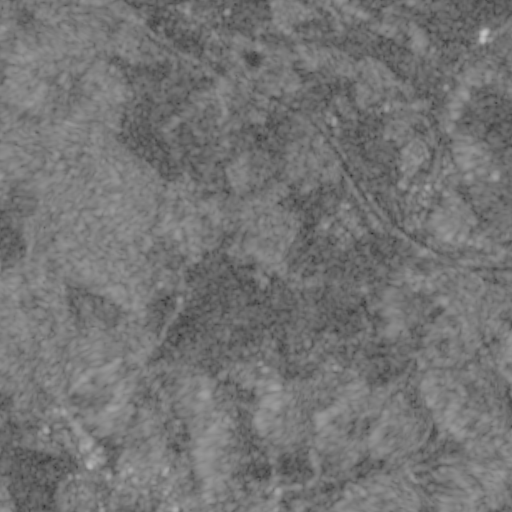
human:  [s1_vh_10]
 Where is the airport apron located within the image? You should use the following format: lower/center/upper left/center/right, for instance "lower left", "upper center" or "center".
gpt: The airport apron is located in the center of the image.
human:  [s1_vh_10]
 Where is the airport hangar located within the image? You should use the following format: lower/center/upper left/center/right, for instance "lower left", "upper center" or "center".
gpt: The airport hangar is located in the center of the image.
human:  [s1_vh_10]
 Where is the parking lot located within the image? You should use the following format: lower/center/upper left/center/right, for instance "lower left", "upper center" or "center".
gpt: The parking lot is located in the center of the image.
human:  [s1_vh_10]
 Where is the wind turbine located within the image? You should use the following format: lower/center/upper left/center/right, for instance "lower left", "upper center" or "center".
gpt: The wind turbine is located in the upper left of the image.
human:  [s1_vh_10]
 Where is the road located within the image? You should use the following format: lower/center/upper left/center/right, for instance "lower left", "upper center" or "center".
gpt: There is no road in the image.

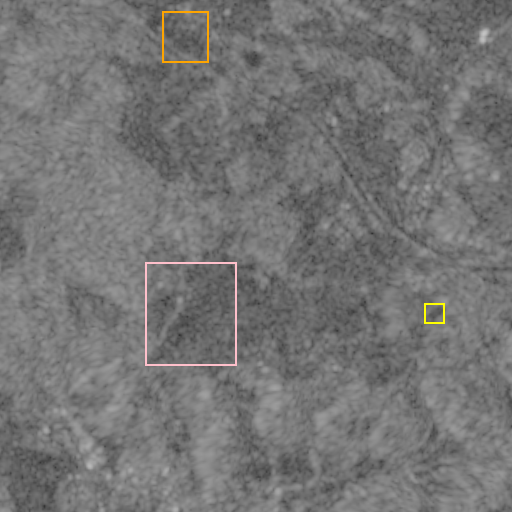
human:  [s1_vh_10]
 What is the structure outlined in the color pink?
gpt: The structure outlined in pink is an airport.
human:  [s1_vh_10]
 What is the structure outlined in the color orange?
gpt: The structure outlined in orange is a crop field.
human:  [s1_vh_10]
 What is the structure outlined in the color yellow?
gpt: The structure outlined in yellow is a park.
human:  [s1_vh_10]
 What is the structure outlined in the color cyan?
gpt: There is no cyan outline.